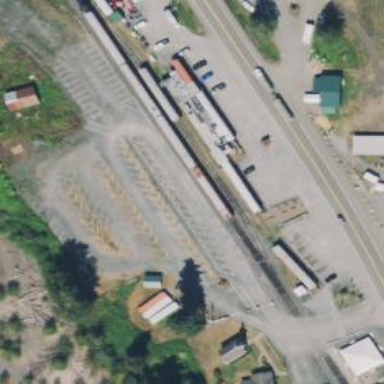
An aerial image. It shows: Preserved railway siding with rail tracks.